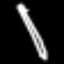
Label: pencil